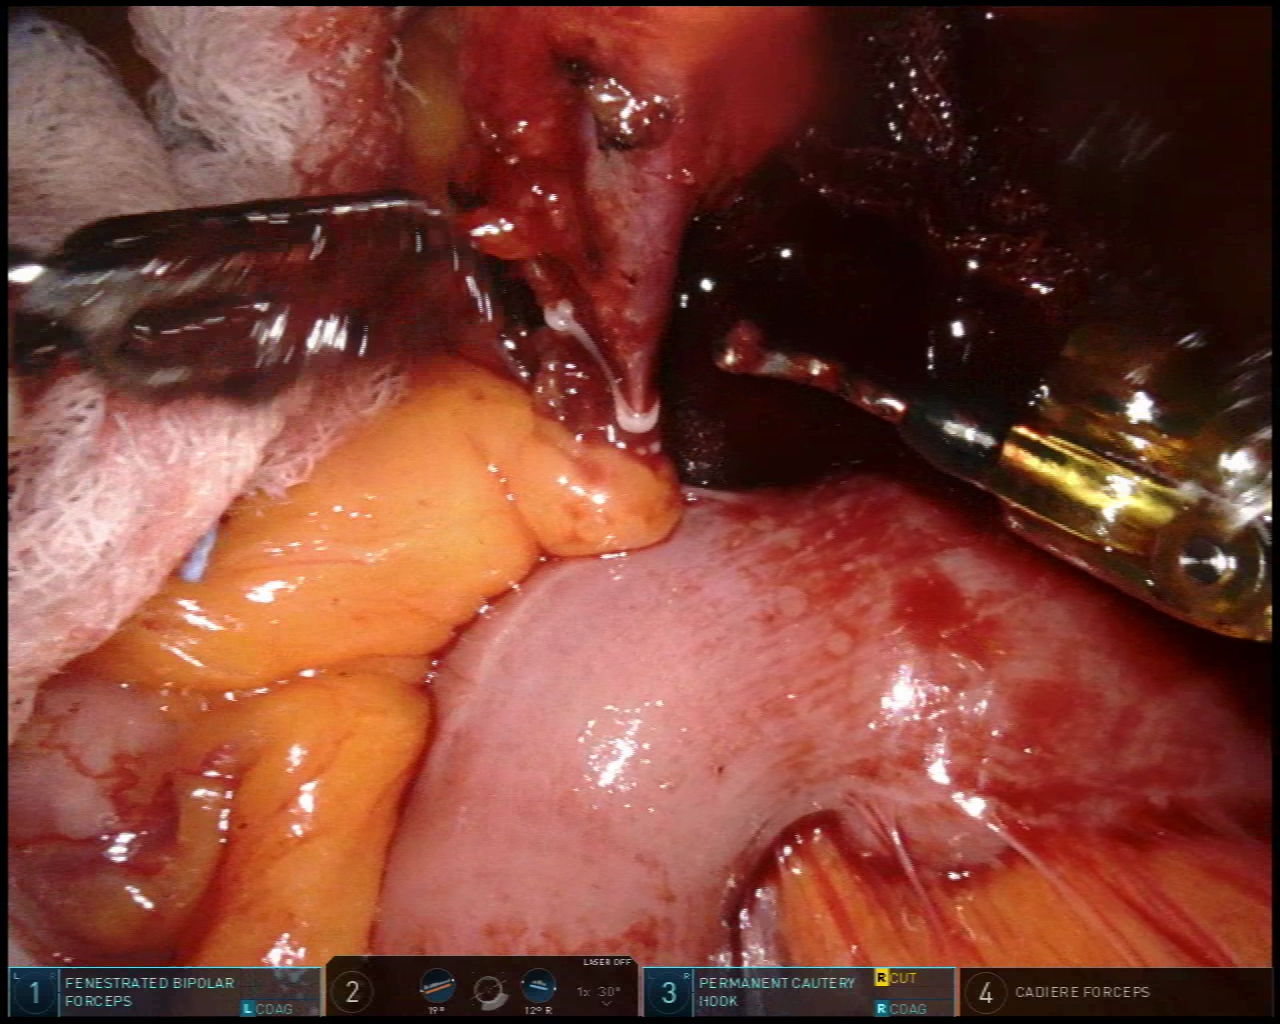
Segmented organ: intestinal_veins
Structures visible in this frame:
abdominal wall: no
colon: yes
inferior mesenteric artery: no
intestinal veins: yes
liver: no
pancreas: no
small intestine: no
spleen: no
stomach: no
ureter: no
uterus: no
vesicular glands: no